Interaction volume radius: 5 \u00c5
Interaction volume height: 15 \u00c5
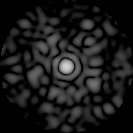
Disorder parameter: 0.8163